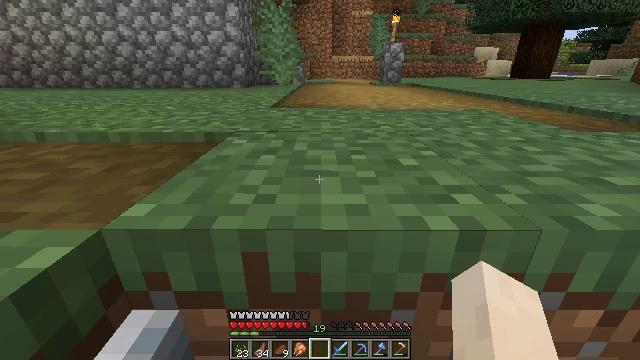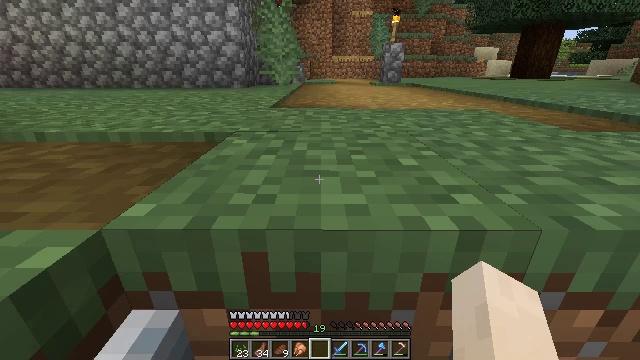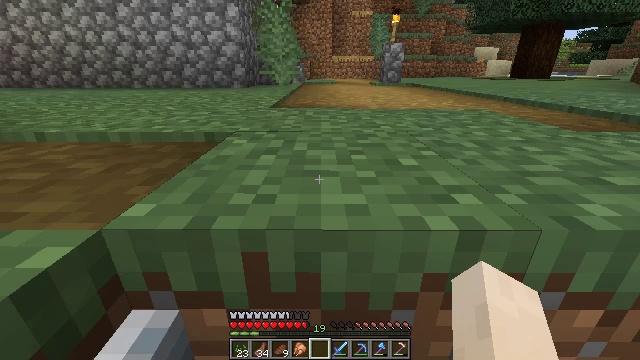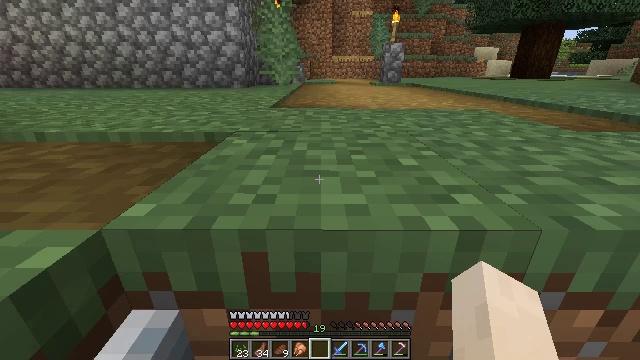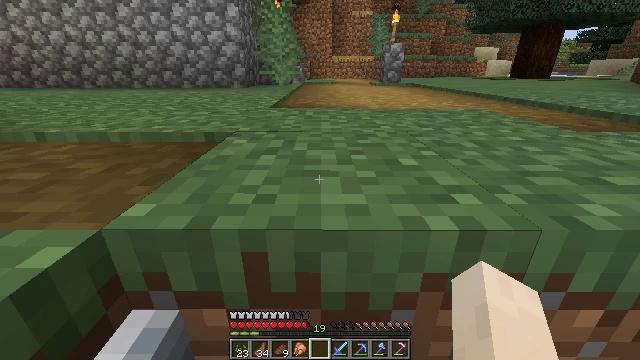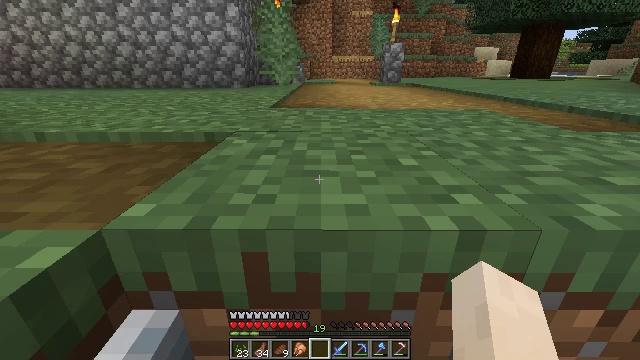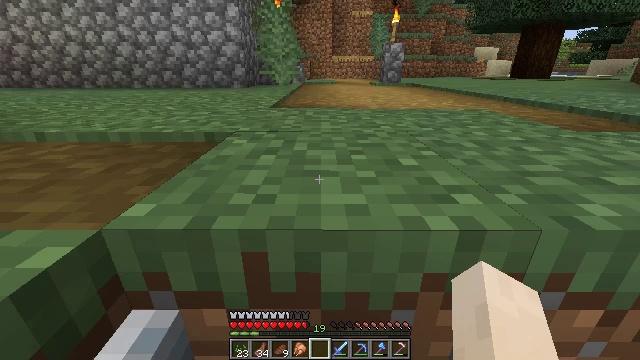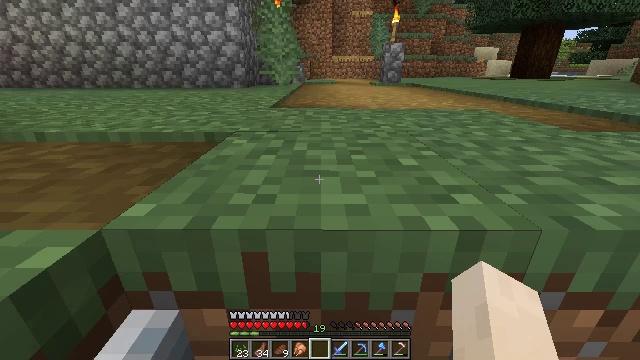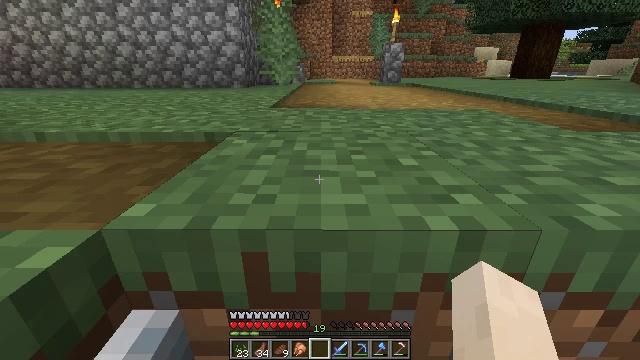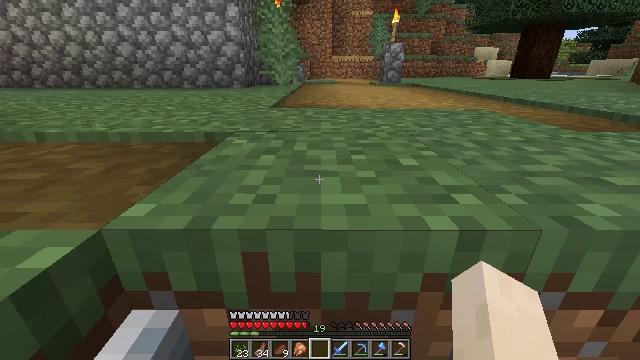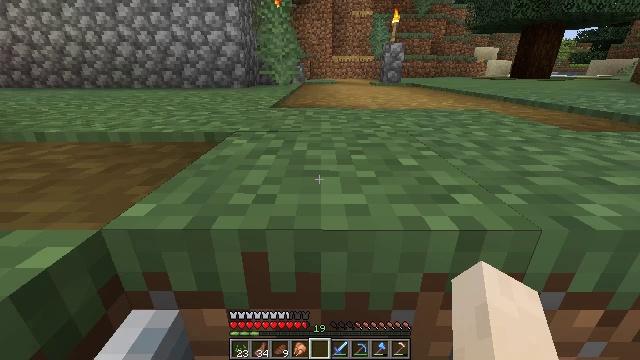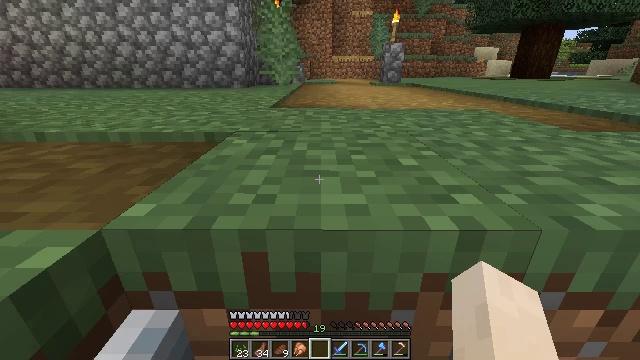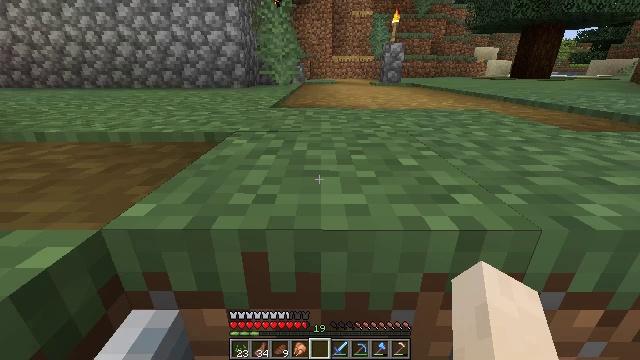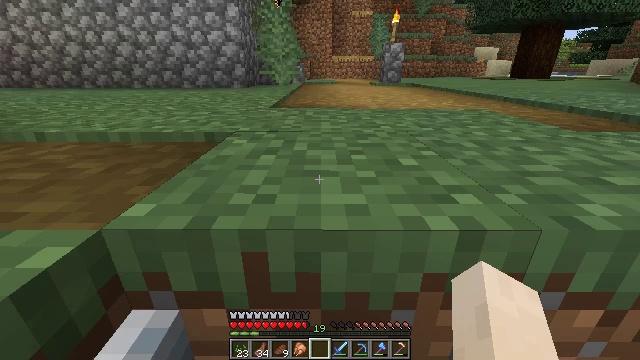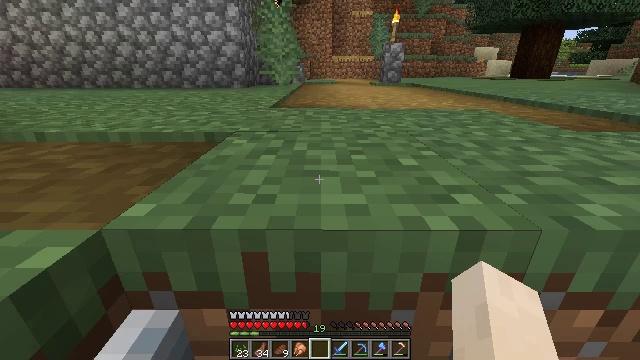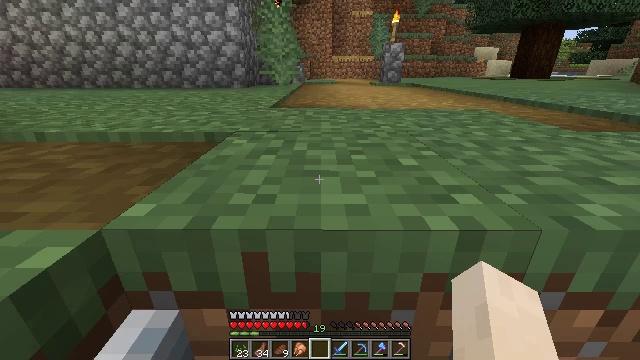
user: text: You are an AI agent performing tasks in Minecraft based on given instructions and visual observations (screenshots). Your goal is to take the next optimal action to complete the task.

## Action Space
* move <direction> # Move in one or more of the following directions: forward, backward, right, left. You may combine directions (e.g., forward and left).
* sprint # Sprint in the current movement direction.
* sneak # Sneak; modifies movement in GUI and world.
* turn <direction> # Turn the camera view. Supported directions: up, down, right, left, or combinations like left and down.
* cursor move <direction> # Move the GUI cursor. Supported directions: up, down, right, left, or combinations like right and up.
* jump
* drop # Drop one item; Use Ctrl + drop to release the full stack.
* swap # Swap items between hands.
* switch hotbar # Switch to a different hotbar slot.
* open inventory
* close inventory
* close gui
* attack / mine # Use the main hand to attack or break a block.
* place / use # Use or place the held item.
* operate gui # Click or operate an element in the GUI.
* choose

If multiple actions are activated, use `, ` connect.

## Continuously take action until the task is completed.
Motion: motion action
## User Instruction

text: Break the mature wheat plants.
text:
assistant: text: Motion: no_op
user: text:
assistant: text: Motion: no_op
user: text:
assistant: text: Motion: no_op
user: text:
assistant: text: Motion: no_op
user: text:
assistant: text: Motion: no_op
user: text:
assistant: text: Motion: no_op
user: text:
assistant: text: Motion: no_op
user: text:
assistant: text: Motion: no_op
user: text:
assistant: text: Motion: no_op
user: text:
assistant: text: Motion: no_op
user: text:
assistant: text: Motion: no_op
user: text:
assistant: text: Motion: no_op
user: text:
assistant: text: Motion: no_op
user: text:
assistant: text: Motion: no_op
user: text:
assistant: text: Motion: no_op
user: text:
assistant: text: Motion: no_op
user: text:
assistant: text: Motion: no_op
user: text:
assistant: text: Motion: no_op
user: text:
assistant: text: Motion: no_op
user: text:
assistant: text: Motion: no_op
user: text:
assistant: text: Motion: no_op
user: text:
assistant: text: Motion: no_op
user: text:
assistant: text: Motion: no_op
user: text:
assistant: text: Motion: no_op
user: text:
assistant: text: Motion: no_op
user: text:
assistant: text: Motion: no_op
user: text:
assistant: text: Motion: no_op
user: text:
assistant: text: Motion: no_op
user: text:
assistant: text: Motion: no_op
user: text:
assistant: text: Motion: no_op